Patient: sex M, age 55
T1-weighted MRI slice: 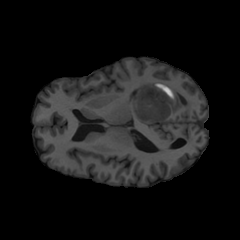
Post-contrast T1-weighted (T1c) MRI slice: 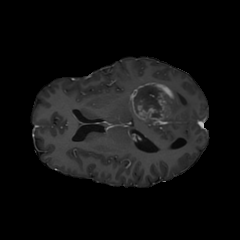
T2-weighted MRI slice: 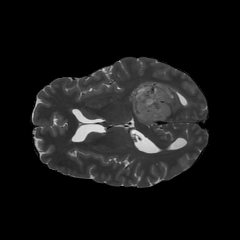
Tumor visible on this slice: yes
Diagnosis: Glioblastoma, IDH-wildtype
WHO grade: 4